Interaction volume radius: 5 \u00c5
Interaction volume height: 10 \u00c5
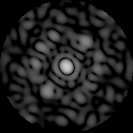
Disorder parameter: 0.6928